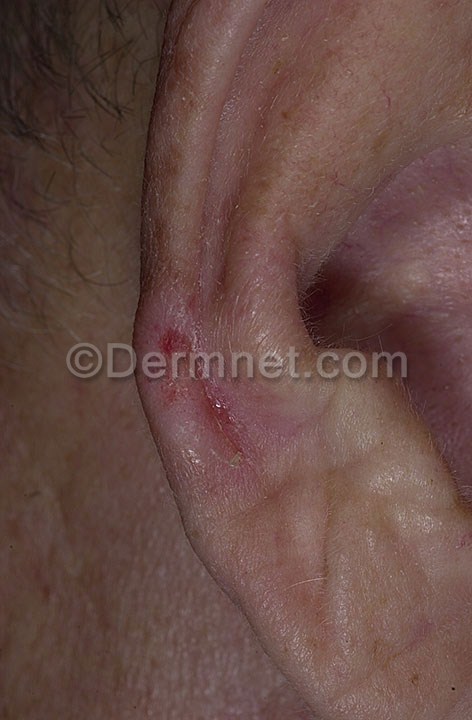
Disease: Actinic Keratosis Basal Cell Carcinoma and other Malignant Lesions